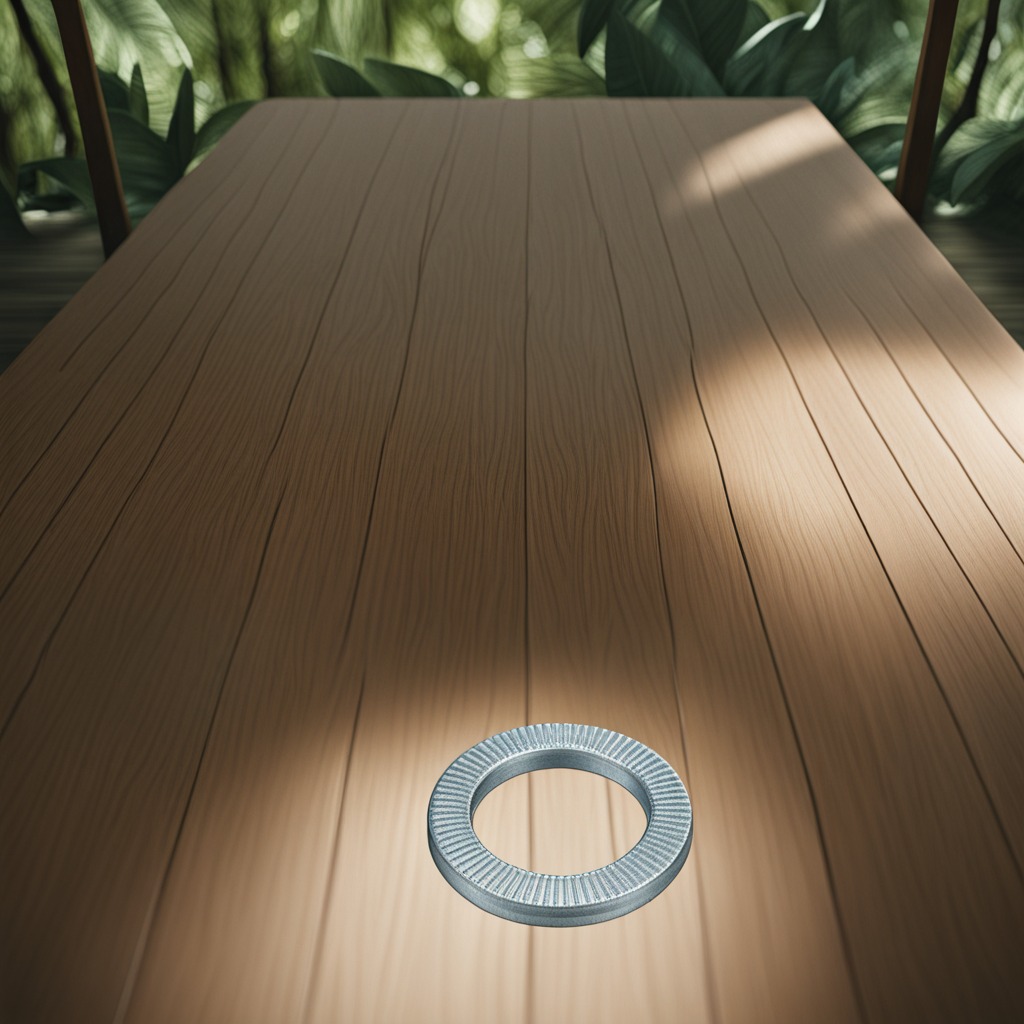
A flat metal washer lying on the wooden table.